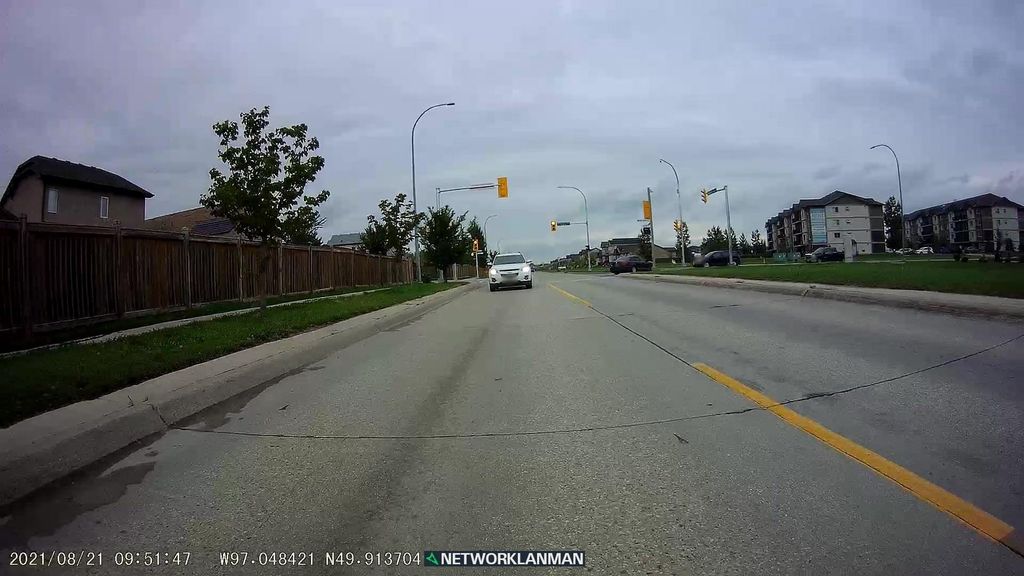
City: winnipeg